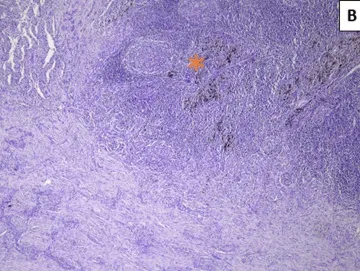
Histopathology and immunophenotype of the resected pulmonary lesion. Involvement of a peribronchial lymph node with extensive anthracosis (asterisk), H&E stain, original magnification x40.
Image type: pathology (h&e)